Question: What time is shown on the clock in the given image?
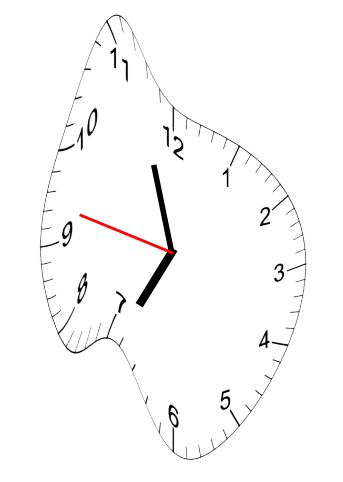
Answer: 06:56:47